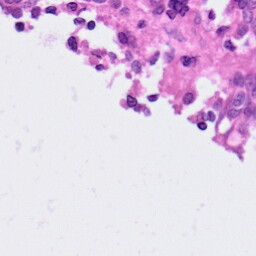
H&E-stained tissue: Ovarian